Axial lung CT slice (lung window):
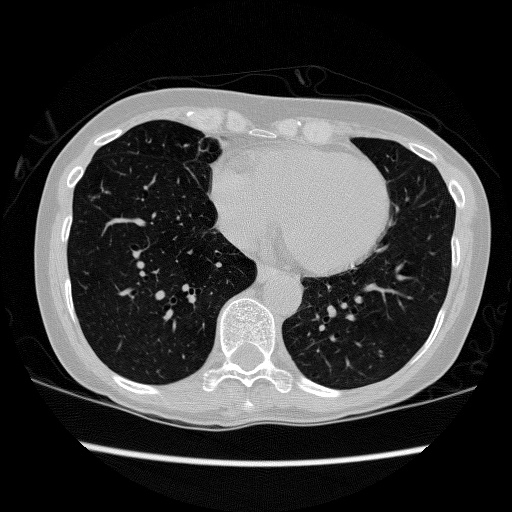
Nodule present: no